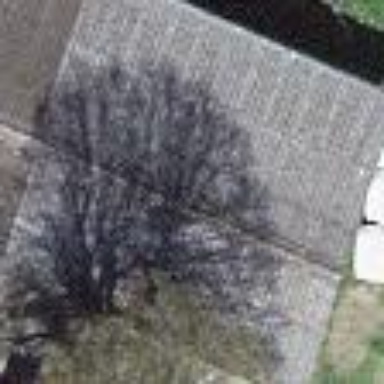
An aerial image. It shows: Shed.